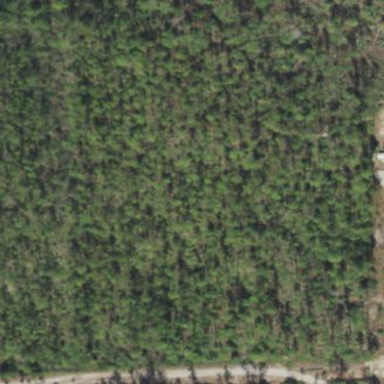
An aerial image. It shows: Forest area predominantly covered with needle-leaved trees.